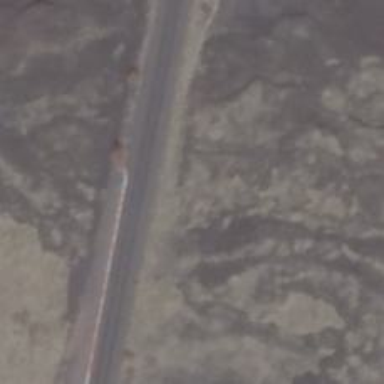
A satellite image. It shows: Trunk highway.